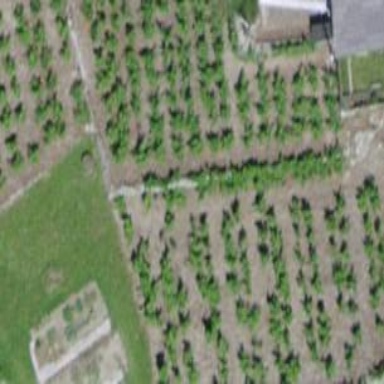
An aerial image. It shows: Vineyard growing grapes.